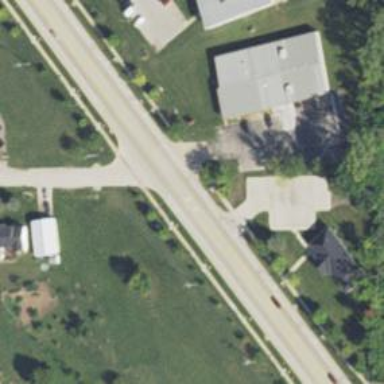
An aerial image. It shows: Secondary road.